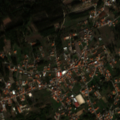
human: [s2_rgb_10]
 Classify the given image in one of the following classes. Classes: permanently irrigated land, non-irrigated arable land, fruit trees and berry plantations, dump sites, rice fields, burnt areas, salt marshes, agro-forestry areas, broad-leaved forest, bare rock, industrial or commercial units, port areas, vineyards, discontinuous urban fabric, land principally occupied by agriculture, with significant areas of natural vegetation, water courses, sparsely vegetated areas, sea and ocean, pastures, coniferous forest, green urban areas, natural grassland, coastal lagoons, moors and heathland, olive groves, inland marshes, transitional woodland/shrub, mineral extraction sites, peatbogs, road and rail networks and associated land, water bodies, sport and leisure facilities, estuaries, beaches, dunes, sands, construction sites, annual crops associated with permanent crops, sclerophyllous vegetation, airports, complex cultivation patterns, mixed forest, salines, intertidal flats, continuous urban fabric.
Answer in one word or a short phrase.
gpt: discontinuous urban fabric, complex cultivation patterns, land principally occupied by agriculture, with significant areas of natural vegetation, coniferous forest, mixed forest